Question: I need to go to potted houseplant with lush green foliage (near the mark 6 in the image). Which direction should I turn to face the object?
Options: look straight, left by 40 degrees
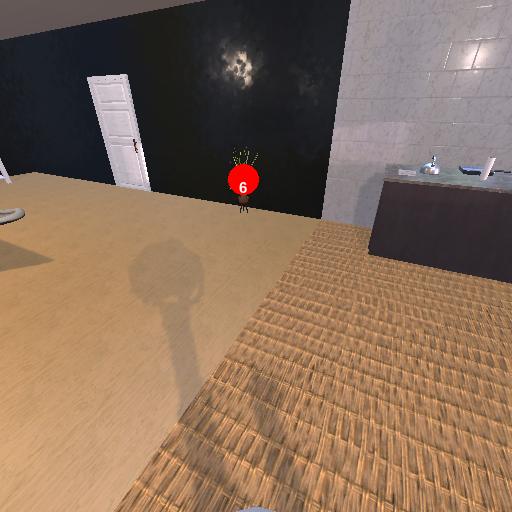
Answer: look straight